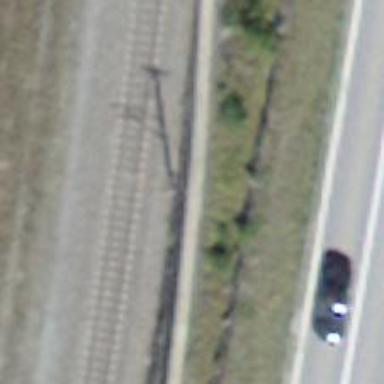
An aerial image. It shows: Catenary mast for power lines.